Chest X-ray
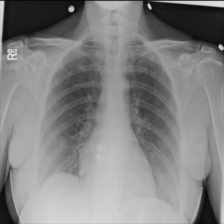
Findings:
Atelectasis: negative
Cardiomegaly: negative
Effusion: negative
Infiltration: negative
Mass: negative
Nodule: negative
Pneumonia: negative
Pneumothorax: negative
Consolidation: negative
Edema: negative
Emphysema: negative
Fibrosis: negative
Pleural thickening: negative
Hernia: negative